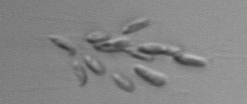
Label: Dinobryon